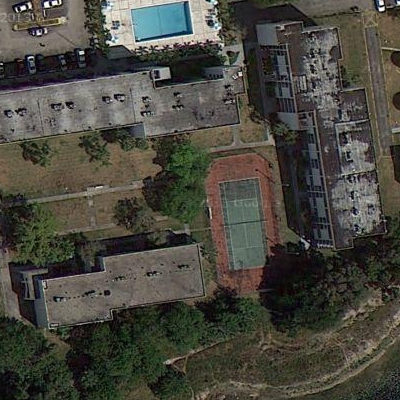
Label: Industry